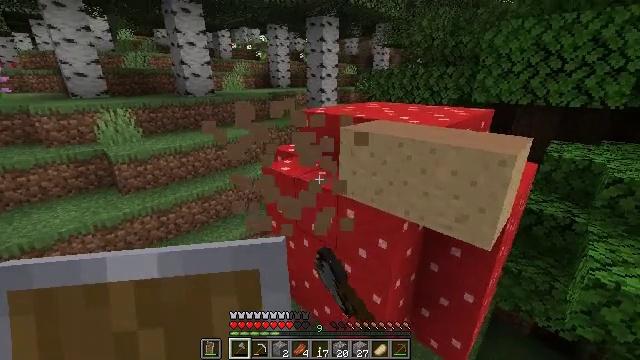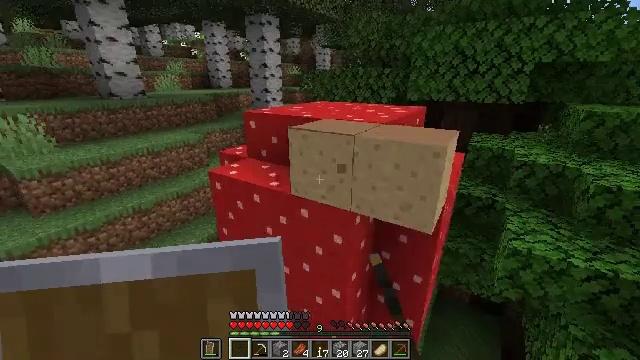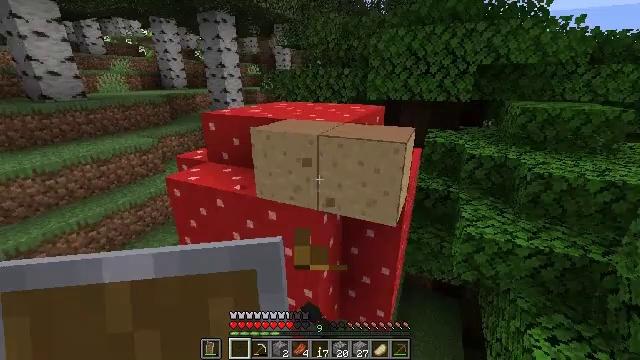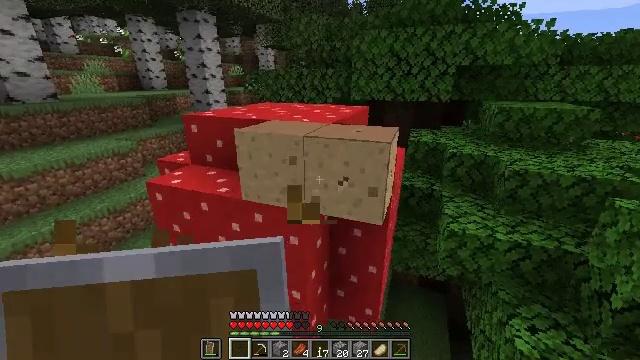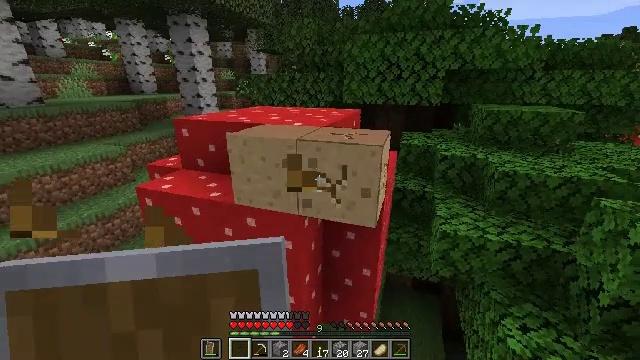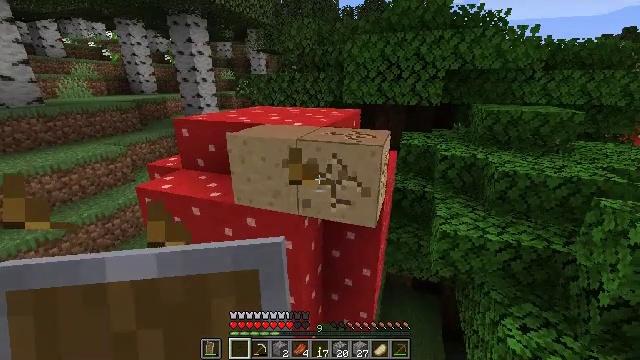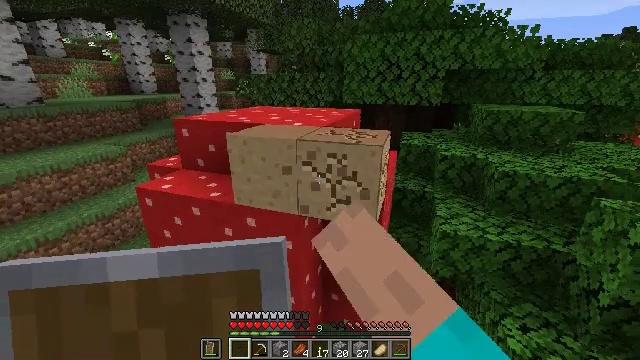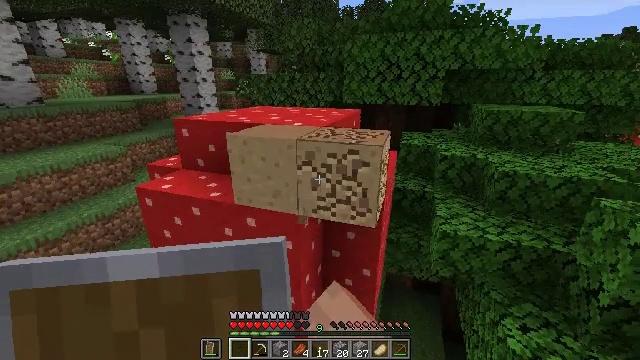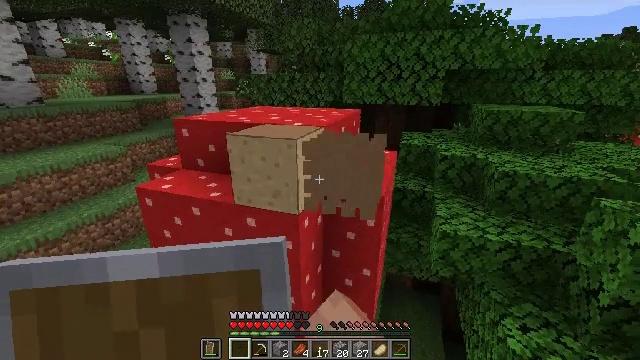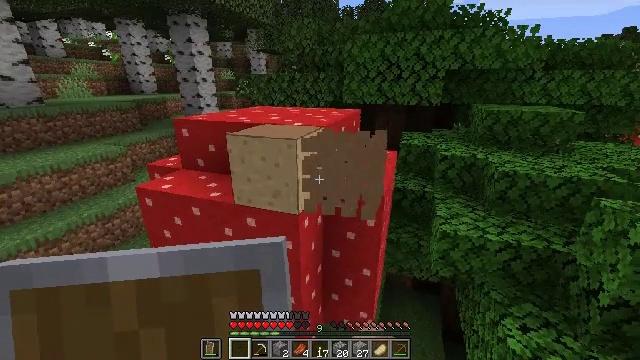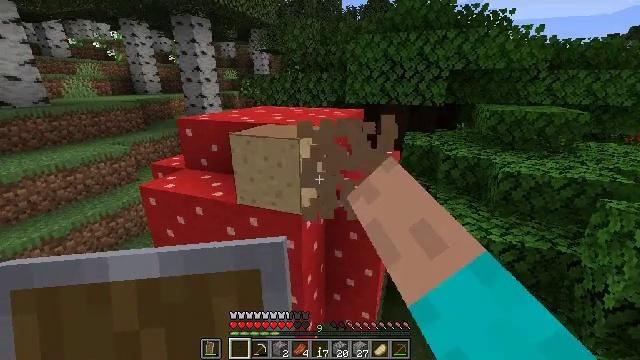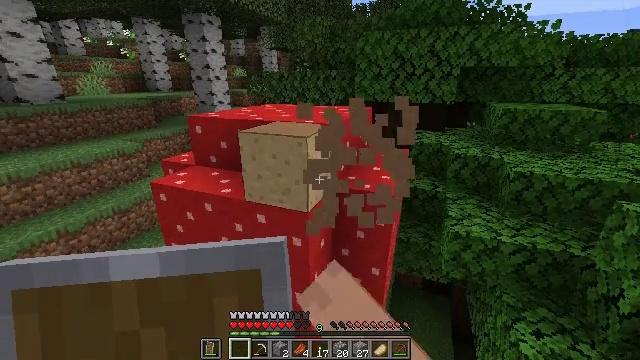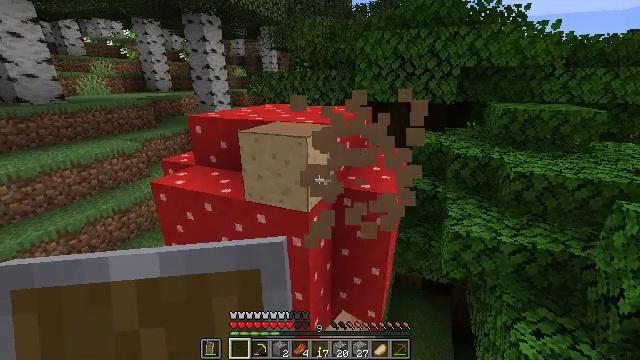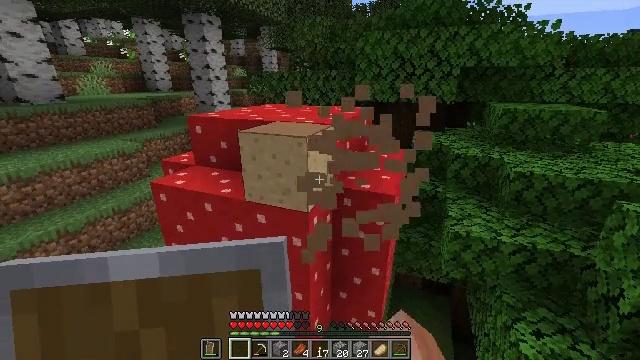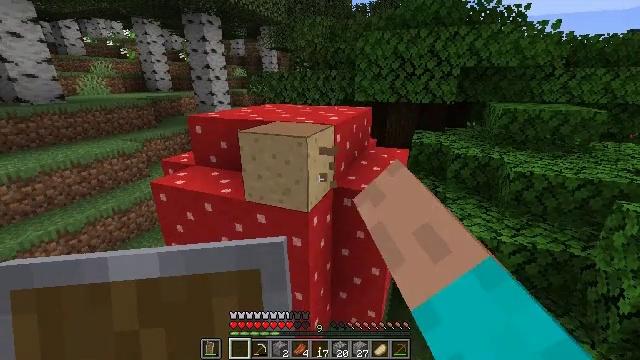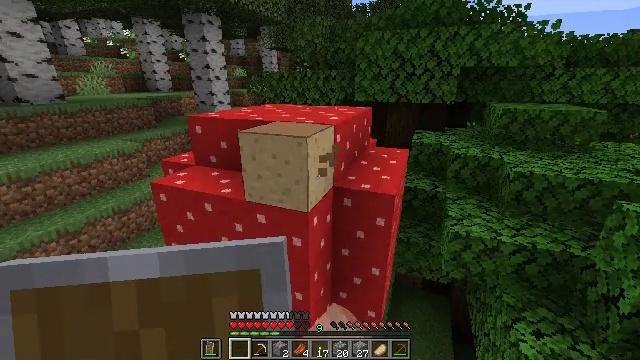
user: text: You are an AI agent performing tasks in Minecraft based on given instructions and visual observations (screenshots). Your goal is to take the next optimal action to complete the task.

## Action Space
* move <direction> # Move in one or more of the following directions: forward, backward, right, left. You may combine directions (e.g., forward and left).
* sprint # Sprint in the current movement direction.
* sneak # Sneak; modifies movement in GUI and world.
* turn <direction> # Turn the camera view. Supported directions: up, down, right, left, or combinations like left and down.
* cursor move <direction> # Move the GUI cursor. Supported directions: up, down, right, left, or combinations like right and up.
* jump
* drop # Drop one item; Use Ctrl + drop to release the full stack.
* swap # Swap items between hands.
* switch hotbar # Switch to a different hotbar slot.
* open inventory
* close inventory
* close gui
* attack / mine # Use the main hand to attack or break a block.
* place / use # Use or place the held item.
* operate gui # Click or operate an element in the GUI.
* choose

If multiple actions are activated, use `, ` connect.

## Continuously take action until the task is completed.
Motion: motion action
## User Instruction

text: Gather brown mushroom block as building material.
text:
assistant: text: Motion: turn right, attack / mine
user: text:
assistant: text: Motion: turn right, attack / mine
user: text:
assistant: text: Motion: turn right, attack / mine
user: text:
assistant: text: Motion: turn right, attack / mine
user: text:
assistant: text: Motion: attack / mine
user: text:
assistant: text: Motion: attack / mine
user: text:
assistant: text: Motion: attack / mine
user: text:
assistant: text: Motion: attack / mine
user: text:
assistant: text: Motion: attack / mine
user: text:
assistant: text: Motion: attack / mine
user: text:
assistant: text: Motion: turn left, attack / mine
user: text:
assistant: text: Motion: attack / mine
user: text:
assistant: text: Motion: attack / mine
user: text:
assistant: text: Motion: attack / mine
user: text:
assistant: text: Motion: no_op
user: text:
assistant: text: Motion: no_op
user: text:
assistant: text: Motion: no_op
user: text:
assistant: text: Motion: no_op
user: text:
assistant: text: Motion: attack / mine
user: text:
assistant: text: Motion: attack / mine
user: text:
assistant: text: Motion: attack / mine
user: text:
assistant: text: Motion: turn left, attack / mine
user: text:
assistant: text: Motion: turn left, attack / mine
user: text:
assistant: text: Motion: attack / mine
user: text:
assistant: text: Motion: attack / mine
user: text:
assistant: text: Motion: attack / mine
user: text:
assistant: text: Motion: attack / mine
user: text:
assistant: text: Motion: attack / mine
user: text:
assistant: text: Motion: attack / mine